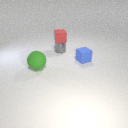
small gray metal cylinder behind small blue rubber cube